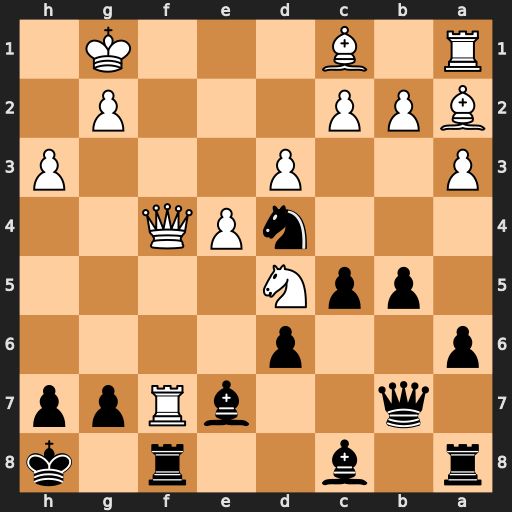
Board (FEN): r1b2r1k/1q2bRpp/p2p4/1ppN4/3nPQ2/P2P3P/BPP3P1/R1B3K1
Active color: b
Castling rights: -
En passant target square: -
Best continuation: Ne2+ Kh2 Nxf4